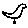
Label: bird